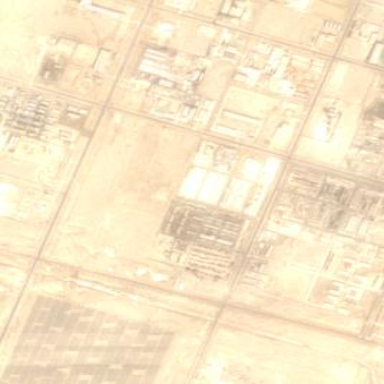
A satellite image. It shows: Industrial area.